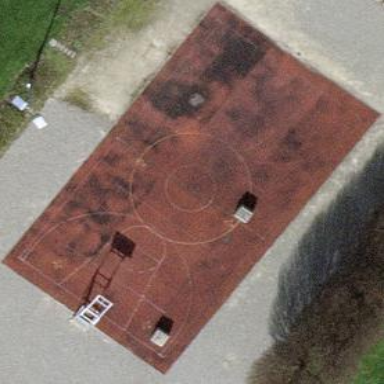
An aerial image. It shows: Basketball court located in leisure land pitch.